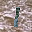
Label: 1